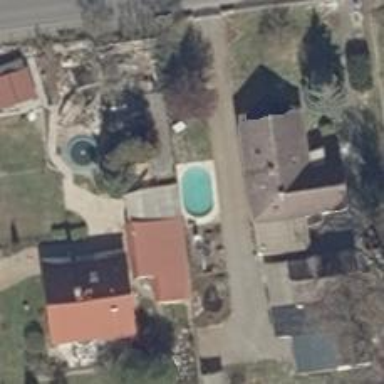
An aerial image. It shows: Swimming pool located in leisure land.